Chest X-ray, PA view. Patient: 61 years old, sex M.
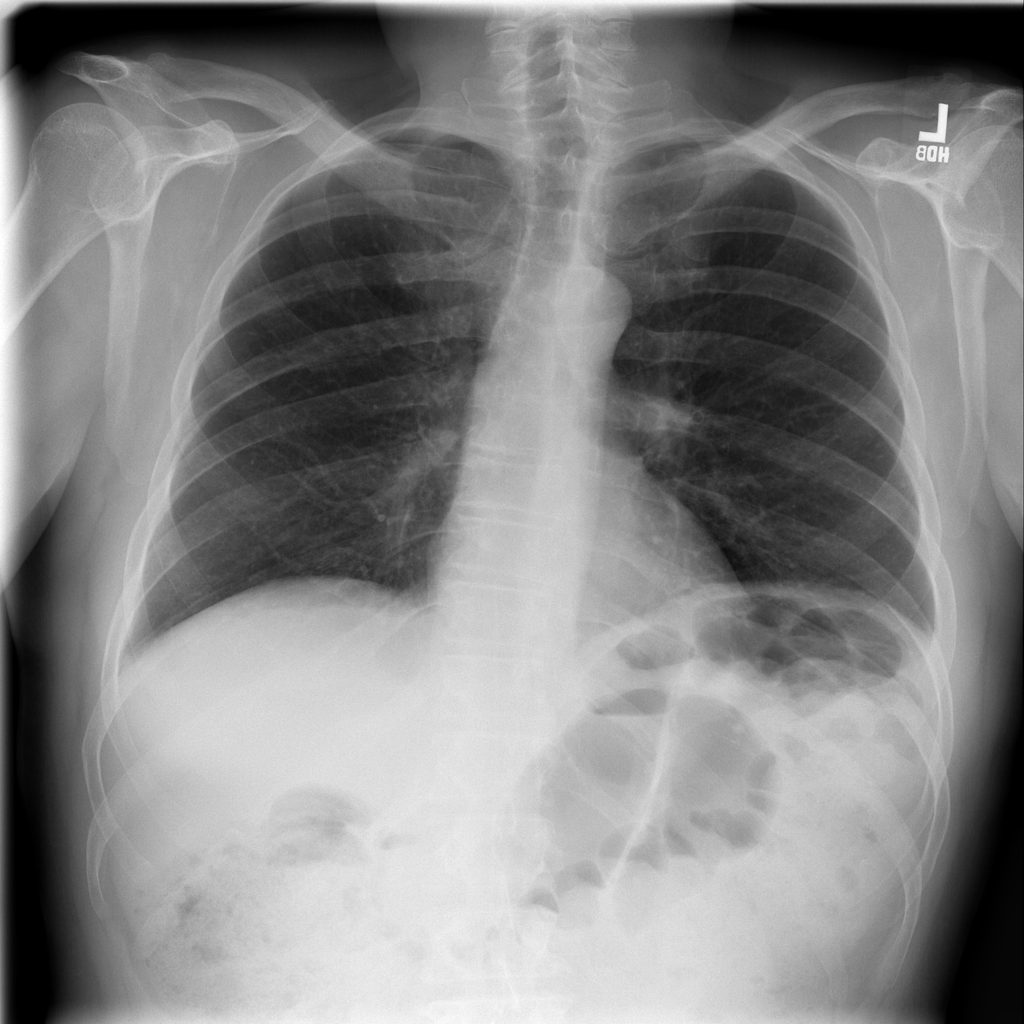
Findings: Pneumothorax